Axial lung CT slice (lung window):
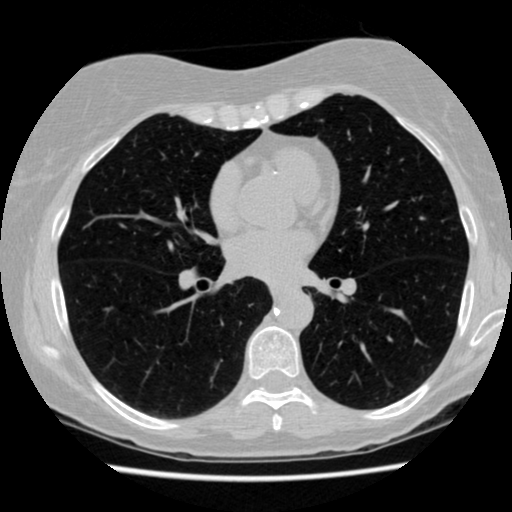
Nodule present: no